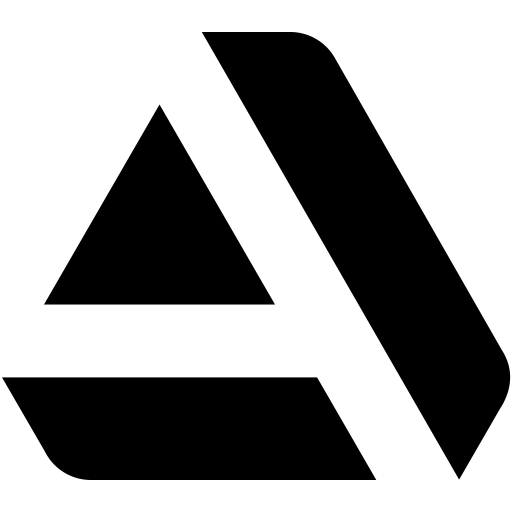
Tags: icon, FontAwesome, fa-icon, brand, artstation